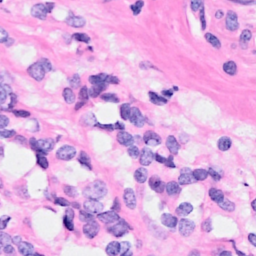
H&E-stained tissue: Breast